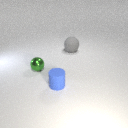
small green metal sphere to the left of large gray rubber sphere